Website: crate-barrel
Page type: account-selection
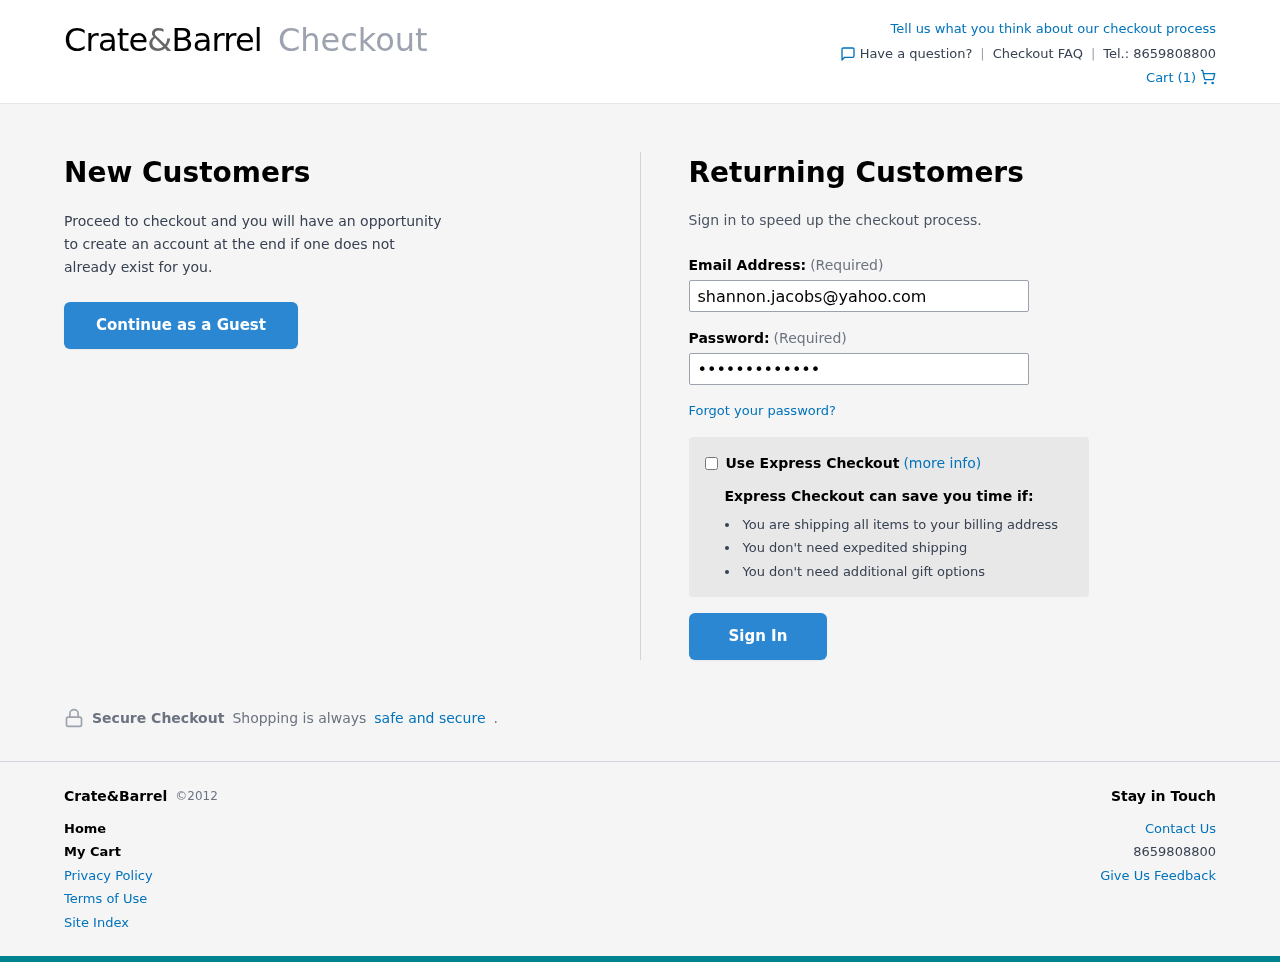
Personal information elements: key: PII_EMAIL
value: shannon.jacobs@yahoo.com
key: PII_PHONE
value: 8659808800
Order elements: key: ORDER_NUM_ITEMS
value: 1